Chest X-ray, AP view. Patient: 29 years old, sex M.
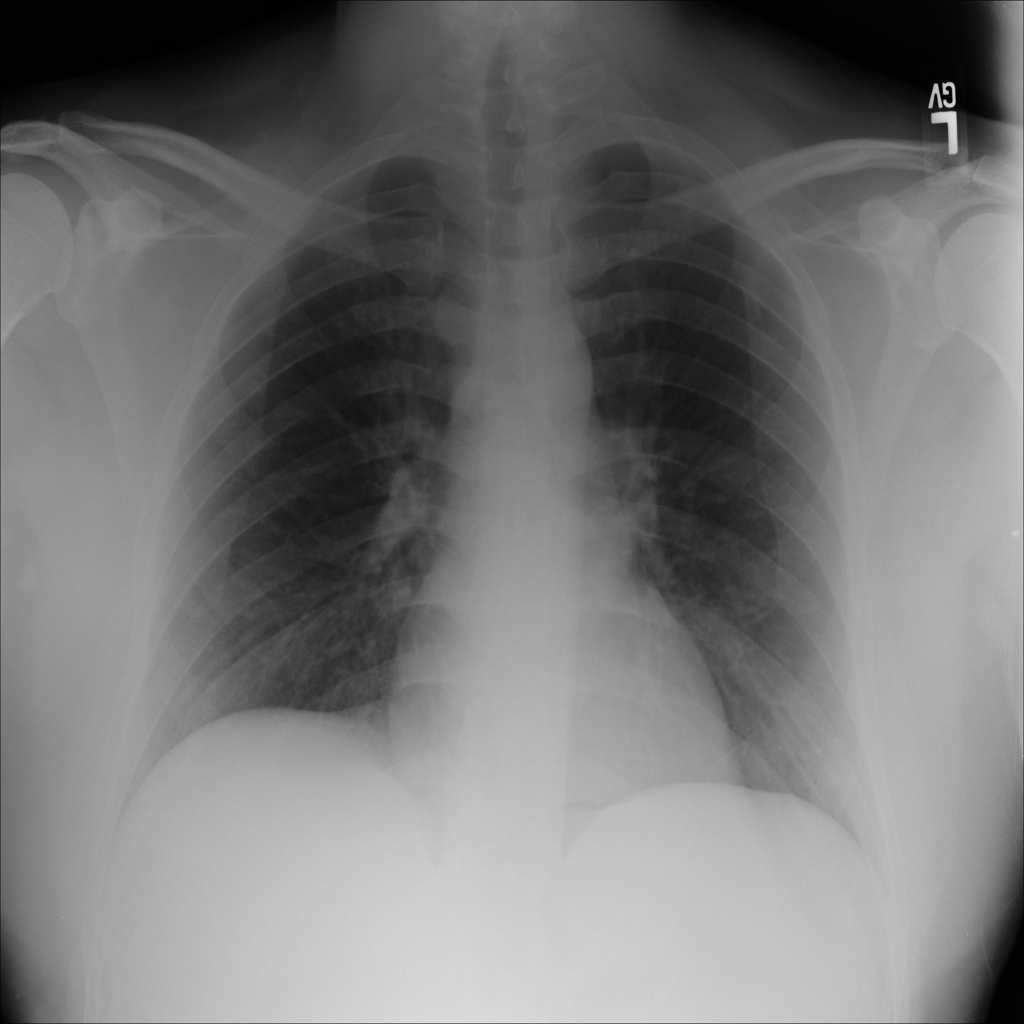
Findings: No Finding